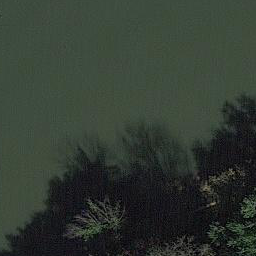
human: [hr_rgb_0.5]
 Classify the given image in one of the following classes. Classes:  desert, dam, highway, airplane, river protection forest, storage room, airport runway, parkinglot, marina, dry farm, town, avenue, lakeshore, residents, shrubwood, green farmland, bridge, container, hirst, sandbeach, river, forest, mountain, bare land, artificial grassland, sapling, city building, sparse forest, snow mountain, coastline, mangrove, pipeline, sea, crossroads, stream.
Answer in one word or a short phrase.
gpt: river protection forest